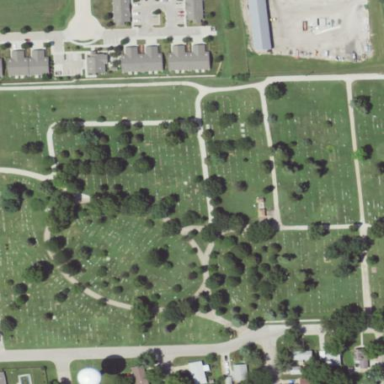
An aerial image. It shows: Cemetery.